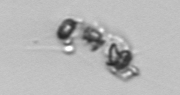
Label: Thalassiosira_TAG_external_detritus